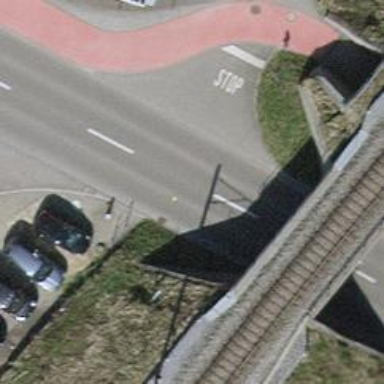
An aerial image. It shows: Zebra crossing.